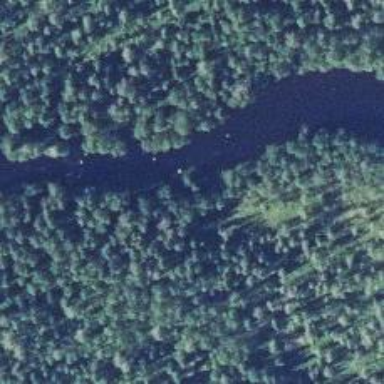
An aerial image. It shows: Beautiful river scene.